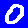
Digit: 0